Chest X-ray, PA view. Patient: 59 years old, sex F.
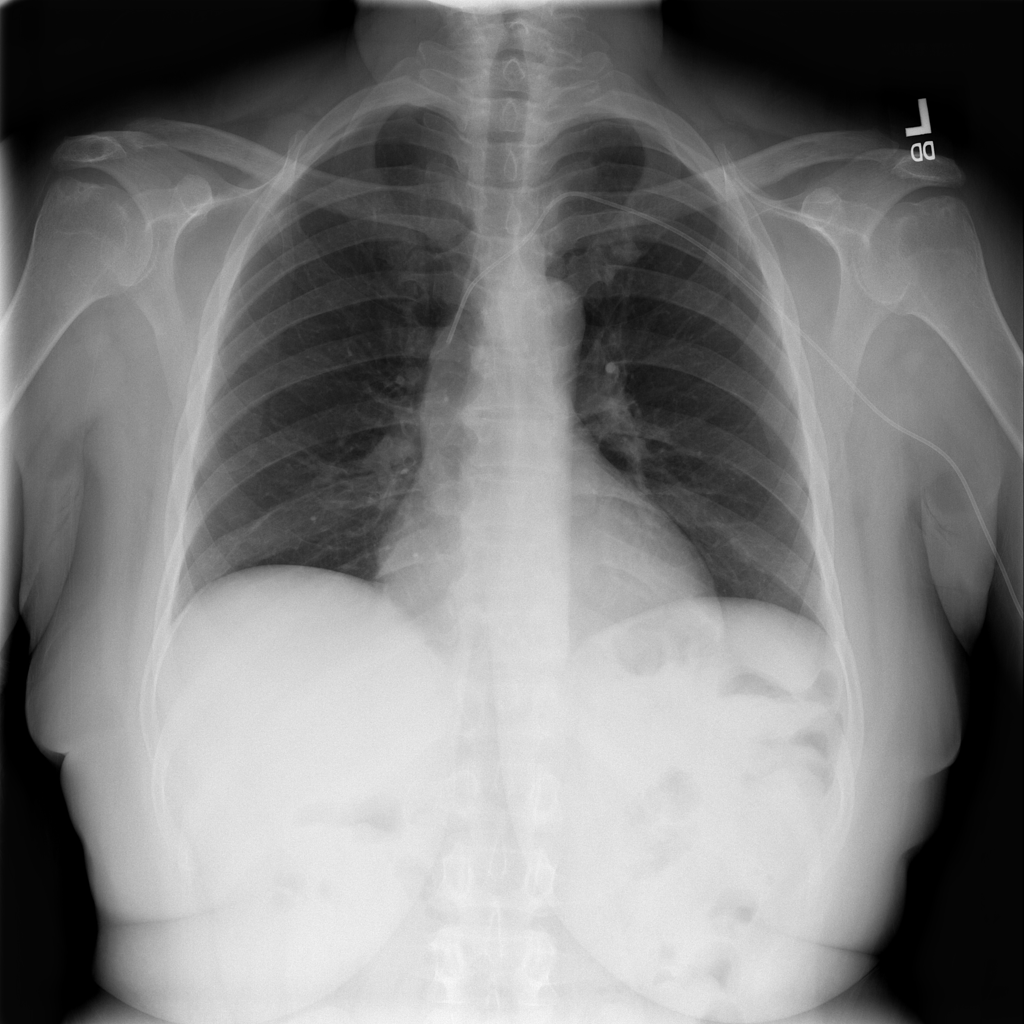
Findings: No Finding